Question: I have a simple 'webBrowser' on my 'form1' but when I try to load my website, some of the margins do not work. I tested this with chrome and IE, but they displayed my website as they should.
Working in visual studio WFA c#
here's a screenie:
The text in my left list disapeared a little to the left , and my menu bar has a bigger bottom-margin and also my hover effect is floating on my icon o.O
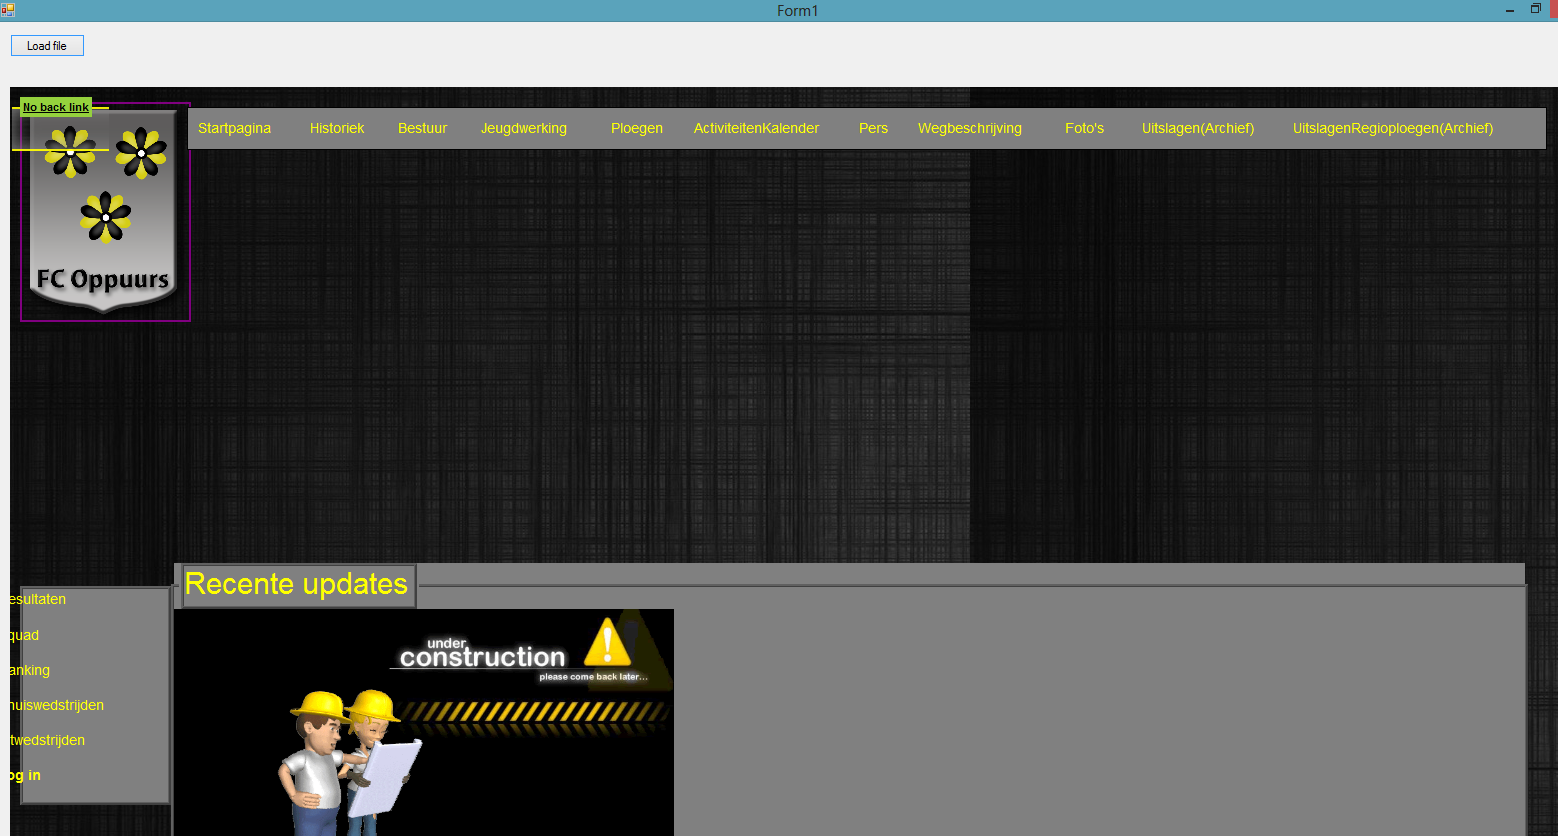
Answer: The 'WebBrowser' control uses the rendering logic from older versions of IE by default (for "compatibility") and does not follow the current version installed on the computer.
You can override this behaviour and force the control to behave like IE9 by adding the following to your '<head>' element:
'''
<meta http-equiv="X-UA-Compatible" content="IE=9" />
'''
You also need to make sure the 'DOCTYPE' is set correctly. This will then enable the kind of rendering behaviour you expect.